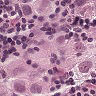
Metastatic tissue present: yes